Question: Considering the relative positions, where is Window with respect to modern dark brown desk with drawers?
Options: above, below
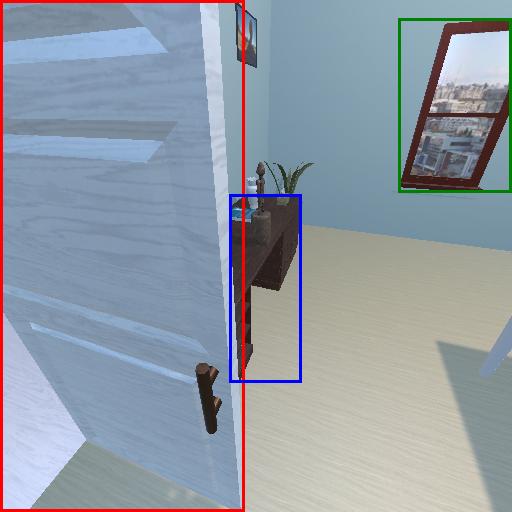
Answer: above